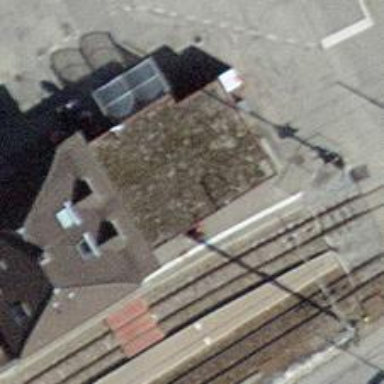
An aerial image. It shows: Railway station.